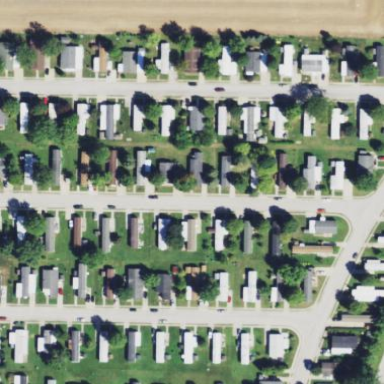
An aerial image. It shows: Residential area with trailer park.